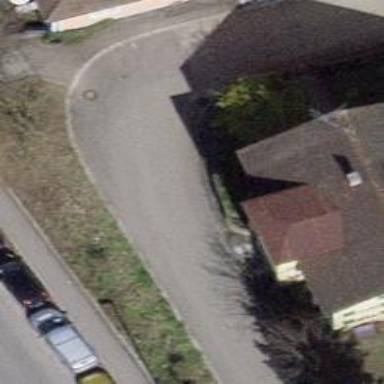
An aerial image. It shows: Asphalt road in living street.